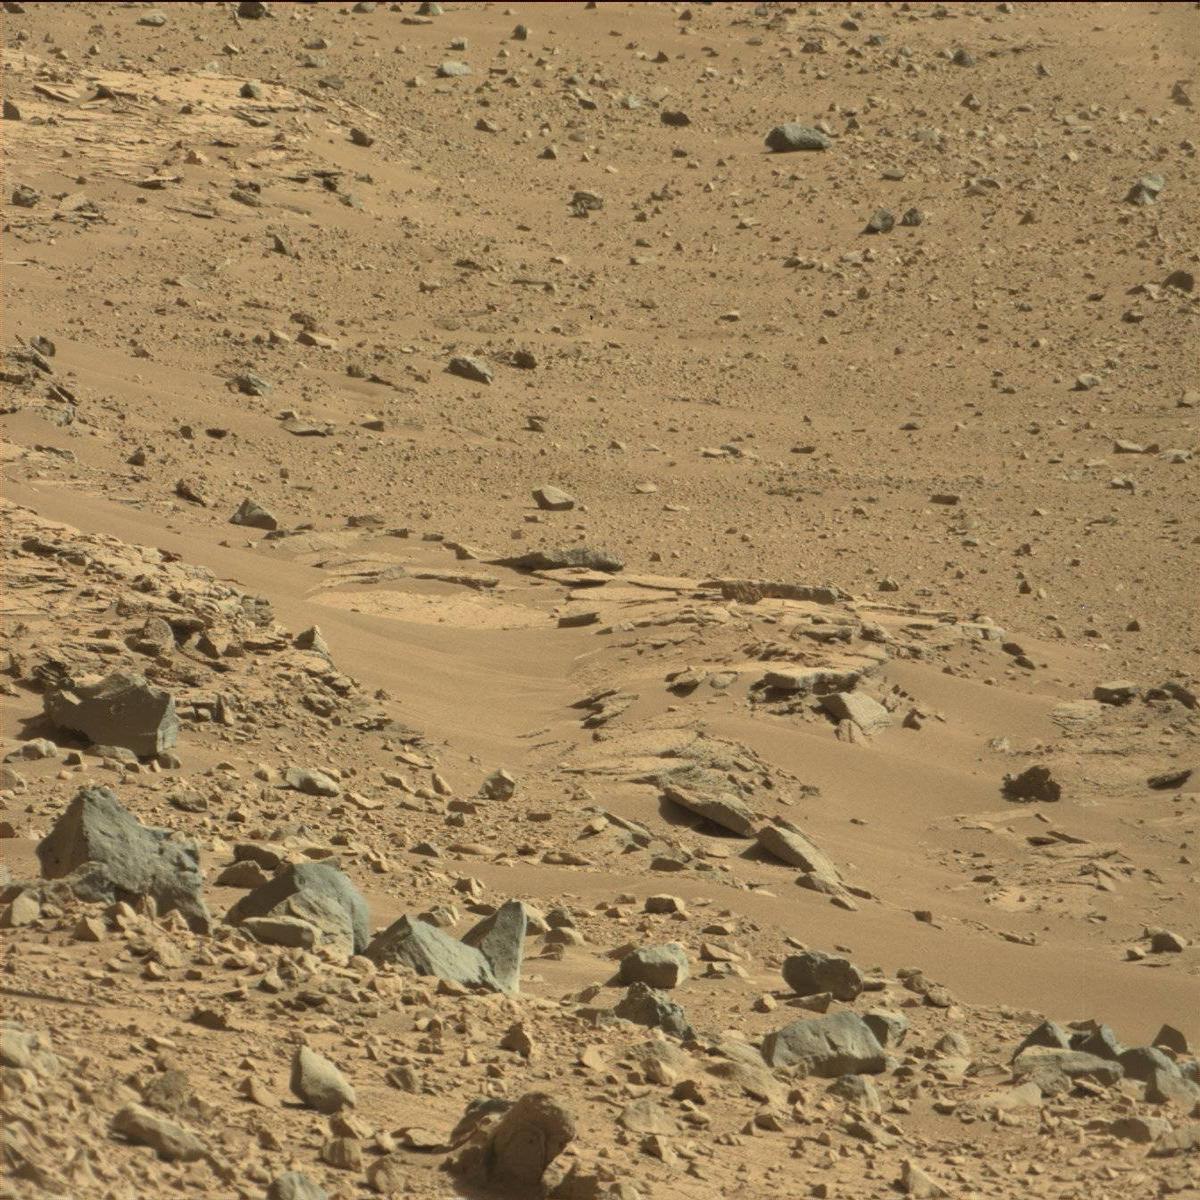
Terrain classes present: Bedrock, Rock, Sand / Soil